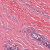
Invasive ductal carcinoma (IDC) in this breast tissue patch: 0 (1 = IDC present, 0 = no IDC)